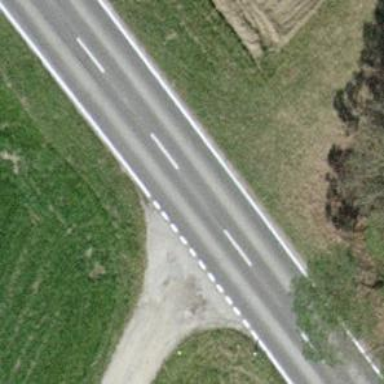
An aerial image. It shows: Tertiary road with asphalt surface.